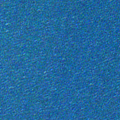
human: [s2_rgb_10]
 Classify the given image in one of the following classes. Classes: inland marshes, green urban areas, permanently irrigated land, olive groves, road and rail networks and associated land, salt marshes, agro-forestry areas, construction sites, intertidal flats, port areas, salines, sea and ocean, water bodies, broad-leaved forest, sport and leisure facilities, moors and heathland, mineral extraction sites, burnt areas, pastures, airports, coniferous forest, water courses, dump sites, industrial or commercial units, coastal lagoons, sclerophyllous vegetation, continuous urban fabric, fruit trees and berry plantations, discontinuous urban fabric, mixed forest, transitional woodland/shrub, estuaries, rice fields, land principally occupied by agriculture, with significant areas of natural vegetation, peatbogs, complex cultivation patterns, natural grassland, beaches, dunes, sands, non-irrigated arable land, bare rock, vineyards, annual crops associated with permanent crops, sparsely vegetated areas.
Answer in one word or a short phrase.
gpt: sea and ocean